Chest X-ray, AP view. Patient: 21 years old, sex M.
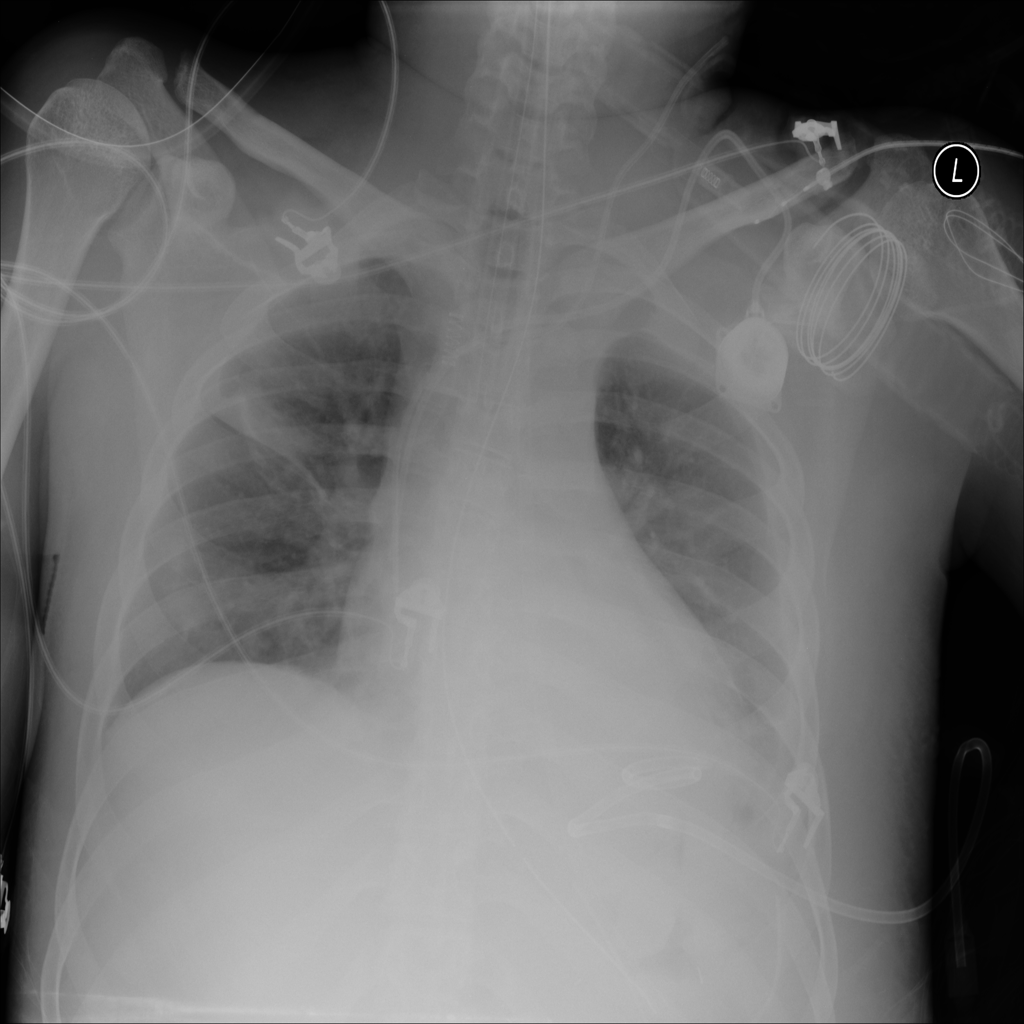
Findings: Atelectasis, Infiltration